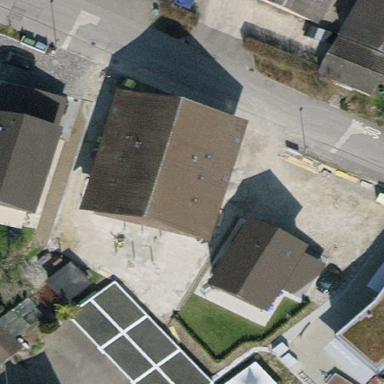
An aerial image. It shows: Simple house.